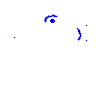
Particle: kaon